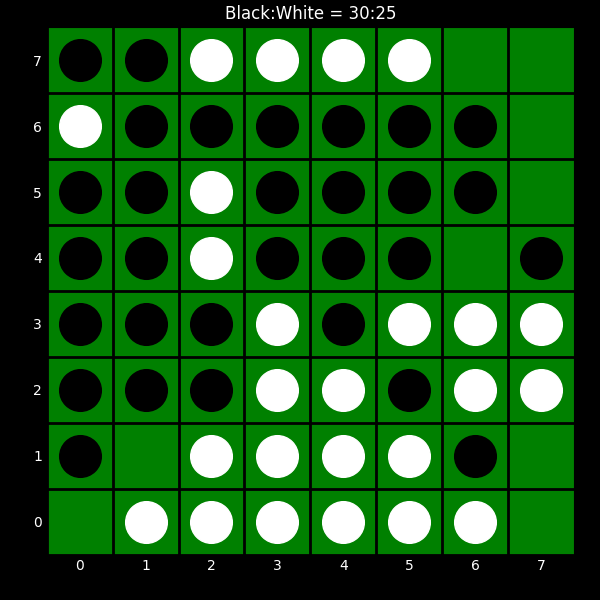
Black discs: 30
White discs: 25